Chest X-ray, PA view. Patient: 59 years old, sex M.
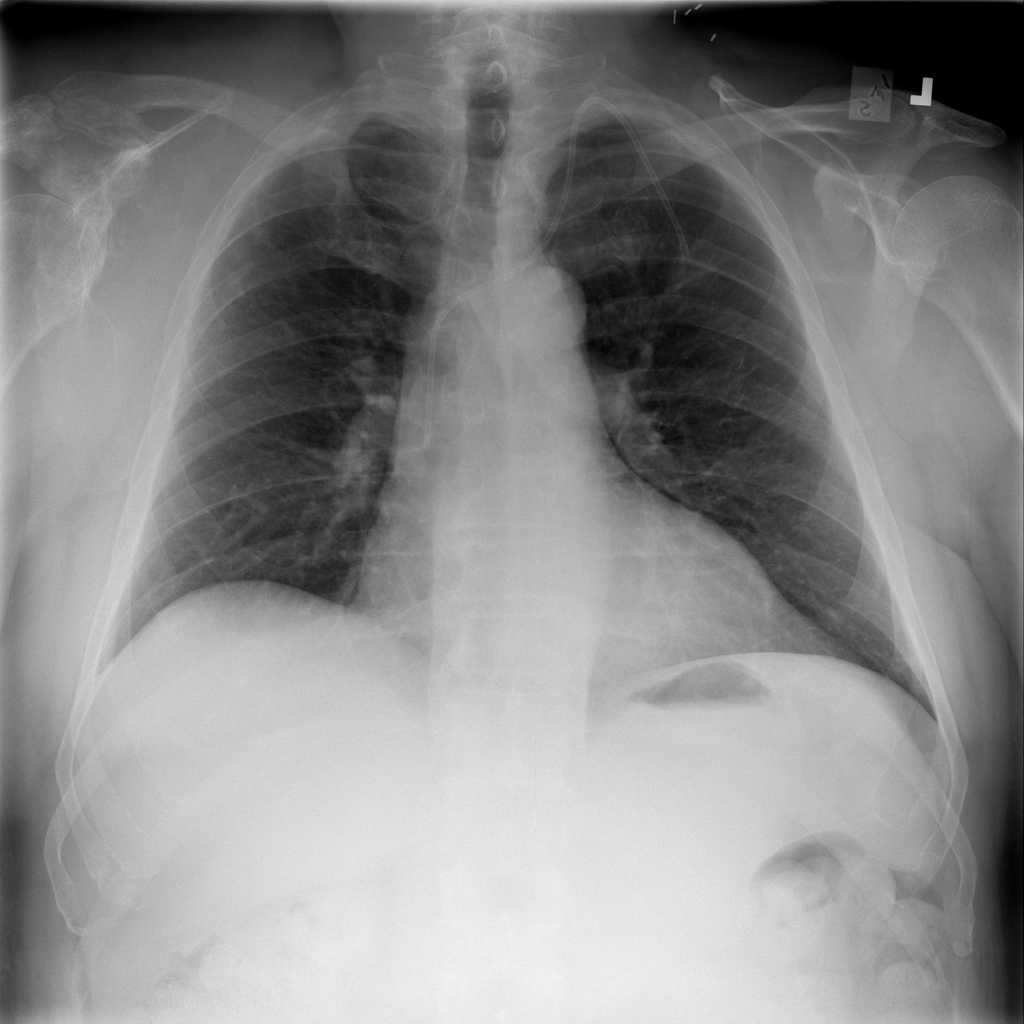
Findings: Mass